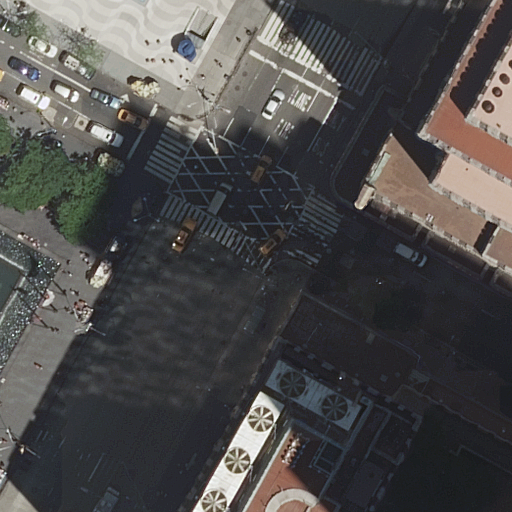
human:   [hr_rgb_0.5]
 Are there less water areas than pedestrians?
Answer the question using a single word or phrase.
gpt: no

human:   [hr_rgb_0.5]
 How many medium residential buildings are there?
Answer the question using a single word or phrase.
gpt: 0

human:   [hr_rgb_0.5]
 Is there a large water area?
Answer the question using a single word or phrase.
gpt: no

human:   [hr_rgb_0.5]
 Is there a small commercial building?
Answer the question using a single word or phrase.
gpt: yes

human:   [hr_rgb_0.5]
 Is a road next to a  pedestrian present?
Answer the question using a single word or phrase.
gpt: yes

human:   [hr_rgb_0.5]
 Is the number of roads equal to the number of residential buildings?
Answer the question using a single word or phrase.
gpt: no

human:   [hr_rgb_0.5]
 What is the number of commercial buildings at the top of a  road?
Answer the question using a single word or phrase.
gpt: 1

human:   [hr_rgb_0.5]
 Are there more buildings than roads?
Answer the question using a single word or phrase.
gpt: no

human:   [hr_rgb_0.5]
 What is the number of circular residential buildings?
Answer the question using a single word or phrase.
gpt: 0

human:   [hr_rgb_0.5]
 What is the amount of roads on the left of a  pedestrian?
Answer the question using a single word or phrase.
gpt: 0

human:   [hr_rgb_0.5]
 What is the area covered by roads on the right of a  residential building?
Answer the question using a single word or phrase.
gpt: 0m2

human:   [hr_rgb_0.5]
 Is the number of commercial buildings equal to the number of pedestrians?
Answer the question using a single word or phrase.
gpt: no

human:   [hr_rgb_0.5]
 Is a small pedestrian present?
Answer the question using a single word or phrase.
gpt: yes

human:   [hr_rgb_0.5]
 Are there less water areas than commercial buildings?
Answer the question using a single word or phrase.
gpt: yes

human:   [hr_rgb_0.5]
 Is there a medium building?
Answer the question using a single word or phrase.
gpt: yes

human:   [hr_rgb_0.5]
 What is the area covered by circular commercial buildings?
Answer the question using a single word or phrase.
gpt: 0m2

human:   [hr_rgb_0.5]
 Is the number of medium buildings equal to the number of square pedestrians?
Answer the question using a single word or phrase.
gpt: no

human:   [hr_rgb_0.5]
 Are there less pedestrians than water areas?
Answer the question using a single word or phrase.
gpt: no

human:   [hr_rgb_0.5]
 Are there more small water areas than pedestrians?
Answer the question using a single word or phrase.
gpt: no

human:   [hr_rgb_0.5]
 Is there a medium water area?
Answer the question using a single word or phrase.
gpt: yes

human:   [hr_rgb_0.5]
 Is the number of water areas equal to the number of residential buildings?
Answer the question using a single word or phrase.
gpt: no

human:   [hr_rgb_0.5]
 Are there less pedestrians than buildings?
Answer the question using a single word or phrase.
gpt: yes

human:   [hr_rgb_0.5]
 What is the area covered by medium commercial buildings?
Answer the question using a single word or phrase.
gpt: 286m2

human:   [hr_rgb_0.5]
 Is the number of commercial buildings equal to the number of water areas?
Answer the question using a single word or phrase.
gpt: no

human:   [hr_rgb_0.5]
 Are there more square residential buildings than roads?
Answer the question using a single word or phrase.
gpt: no

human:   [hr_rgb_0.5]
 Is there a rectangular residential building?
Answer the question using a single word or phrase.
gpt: no

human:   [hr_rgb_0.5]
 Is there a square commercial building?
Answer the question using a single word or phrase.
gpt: no

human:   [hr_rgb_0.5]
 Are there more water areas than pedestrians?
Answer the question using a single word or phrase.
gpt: no

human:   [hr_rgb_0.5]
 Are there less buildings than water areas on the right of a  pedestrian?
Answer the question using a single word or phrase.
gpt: no

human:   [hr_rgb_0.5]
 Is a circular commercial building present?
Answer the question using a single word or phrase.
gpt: no

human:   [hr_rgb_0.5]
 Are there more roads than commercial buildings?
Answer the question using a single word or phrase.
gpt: no

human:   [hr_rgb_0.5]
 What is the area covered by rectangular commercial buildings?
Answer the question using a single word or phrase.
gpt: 360m2

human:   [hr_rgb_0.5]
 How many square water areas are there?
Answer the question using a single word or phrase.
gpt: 0

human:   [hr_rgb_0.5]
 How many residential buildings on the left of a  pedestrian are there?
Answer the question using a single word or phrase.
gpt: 0

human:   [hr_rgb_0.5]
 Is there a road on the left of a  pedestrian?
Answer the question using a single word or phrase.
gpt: no

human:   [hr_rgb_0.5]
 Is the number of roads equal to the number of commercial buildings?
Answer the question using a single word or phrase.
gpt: yes